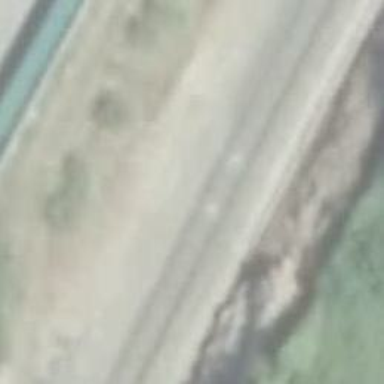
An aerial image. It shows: Railway track.